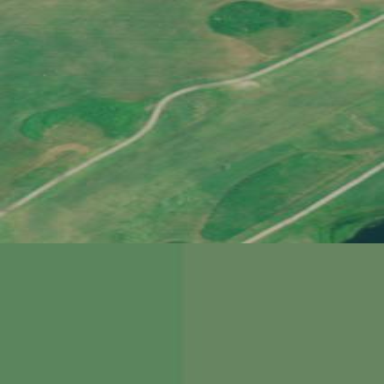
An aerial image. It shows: Rough area on grassy golf course.